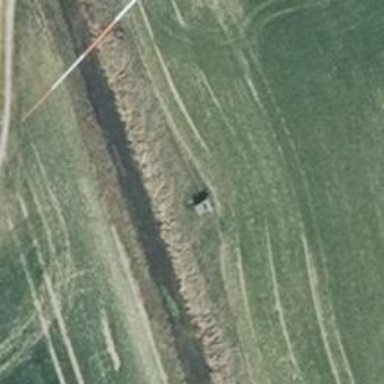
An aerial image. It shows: Hunting stand.